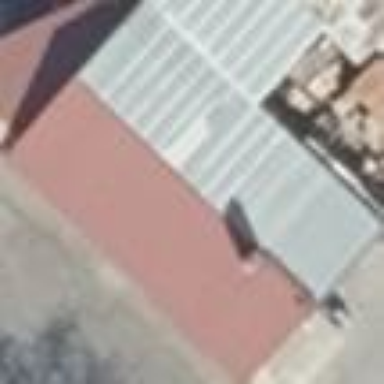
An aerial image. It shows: Industrial building.